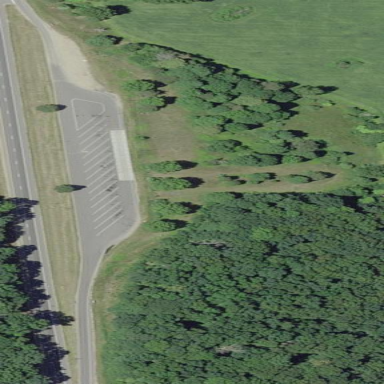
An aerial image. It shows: Rest area along the road.